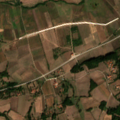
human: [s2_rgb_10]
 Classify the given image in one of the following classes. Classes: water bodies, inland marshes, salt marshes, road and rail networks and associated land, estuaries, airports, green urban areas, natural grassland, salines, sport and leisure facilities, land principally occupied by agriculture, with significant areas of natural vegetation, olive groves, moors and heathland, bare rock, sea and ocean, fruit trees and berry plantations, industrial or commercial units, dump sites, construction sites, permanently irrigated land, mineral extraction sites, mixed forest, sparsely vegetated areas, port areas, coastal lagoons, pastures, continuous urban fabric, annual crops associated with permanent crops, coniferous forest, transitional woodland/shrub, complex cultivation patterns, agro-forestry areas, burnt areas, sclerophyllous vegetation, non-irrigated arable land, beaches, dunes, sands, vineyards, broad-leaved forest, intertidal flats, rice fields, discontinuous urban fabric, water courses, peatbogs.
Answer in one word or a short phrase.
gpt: non-irrigated arable land, complex cultivation patterns, land principally occupied by agriculture, with significant areas of natural vegetation